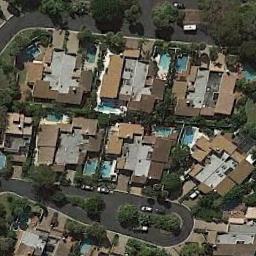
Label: dense_residential